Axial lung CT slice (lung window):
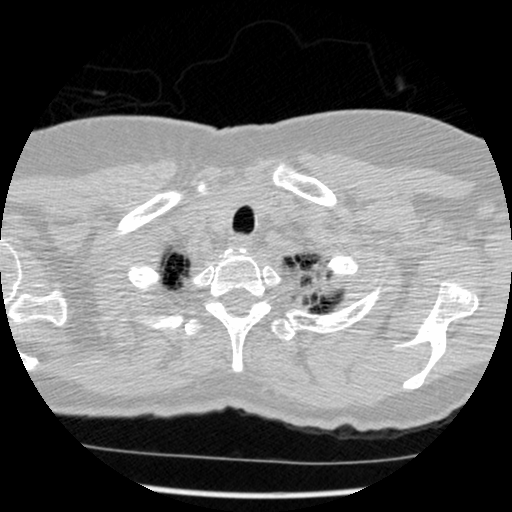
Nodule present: no